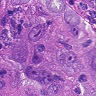
Metastatic tissue present: yes